Field crop: maize
Growth stage: 2
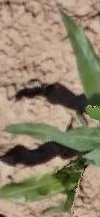
Species: maize